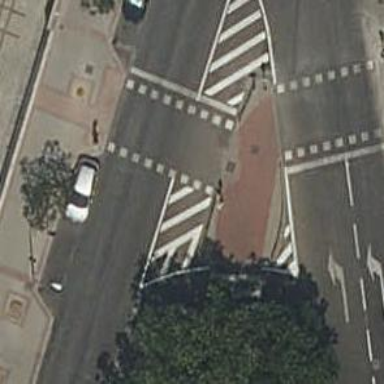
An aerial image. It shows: Road crossing with traffic signals.